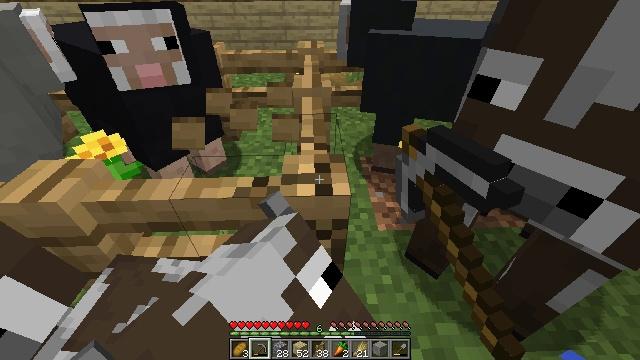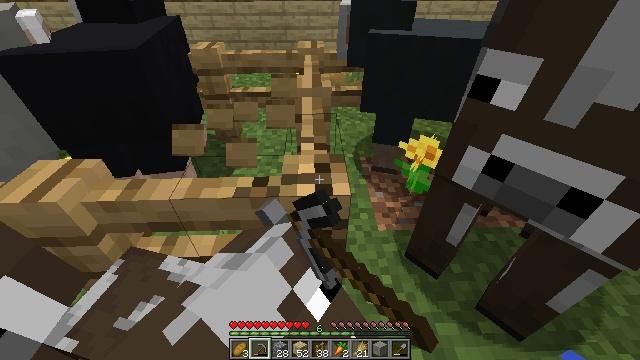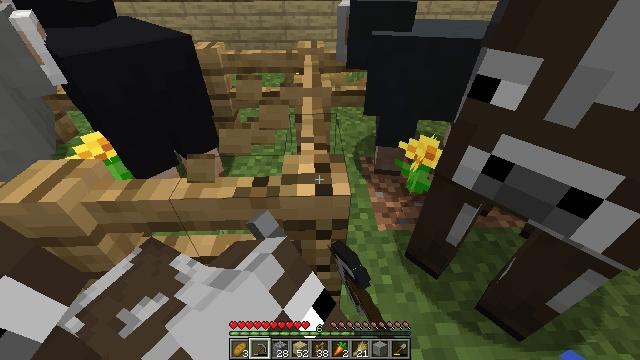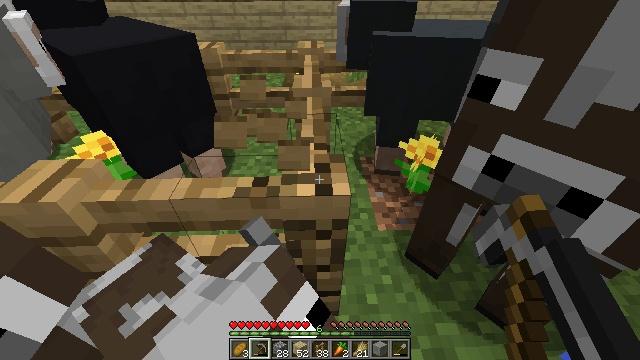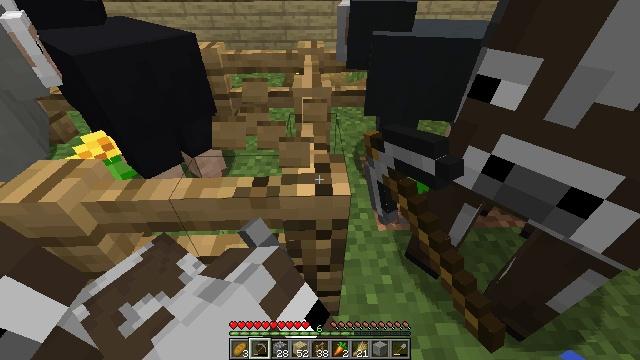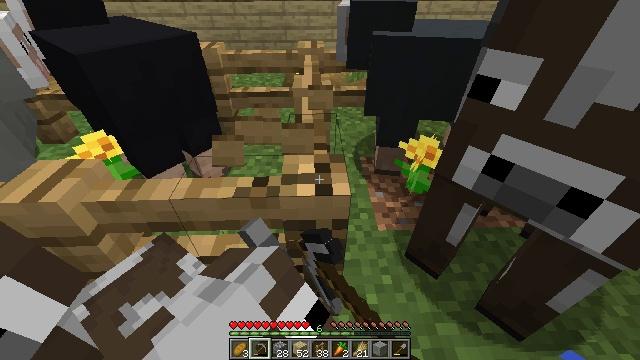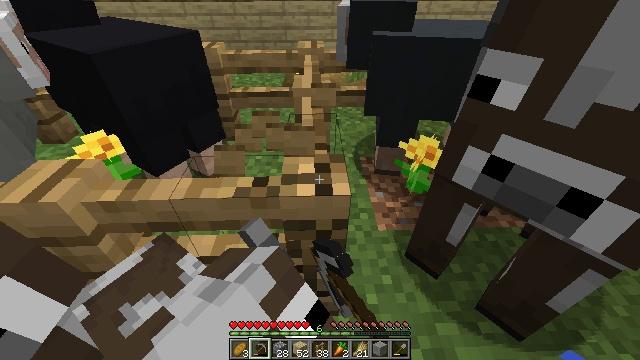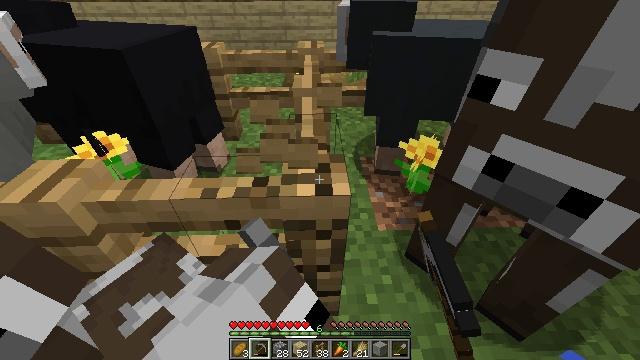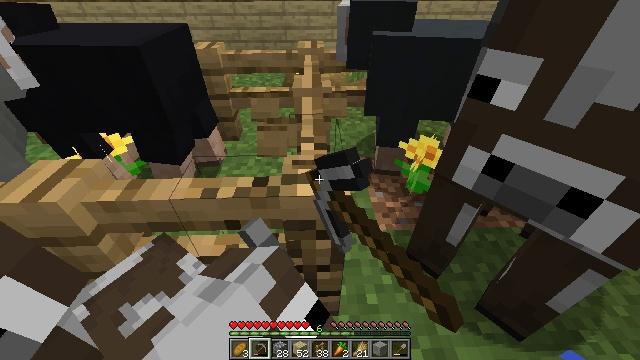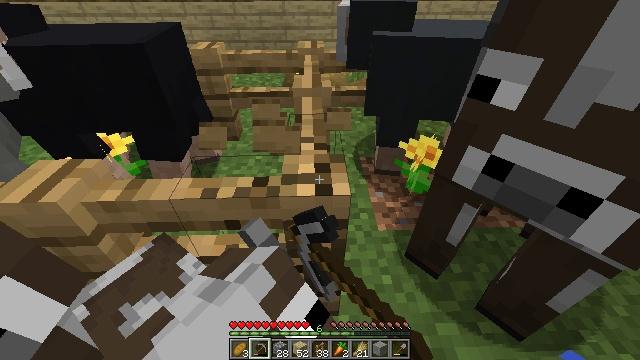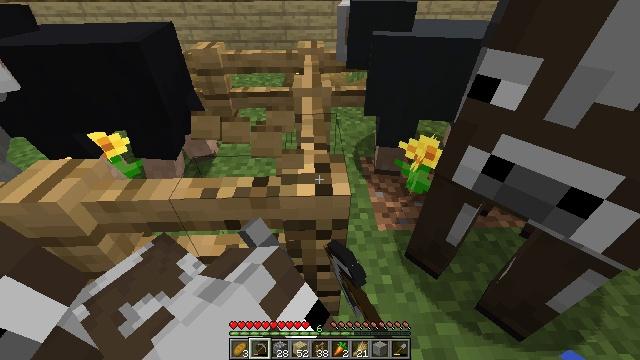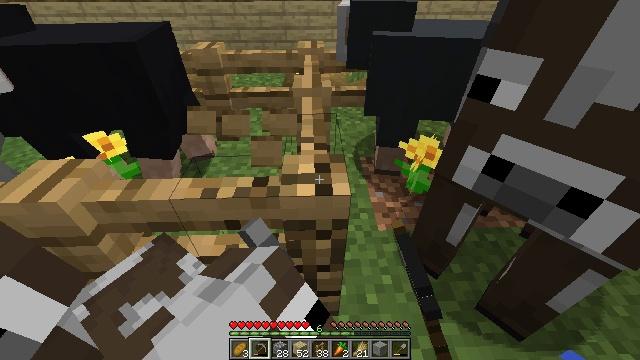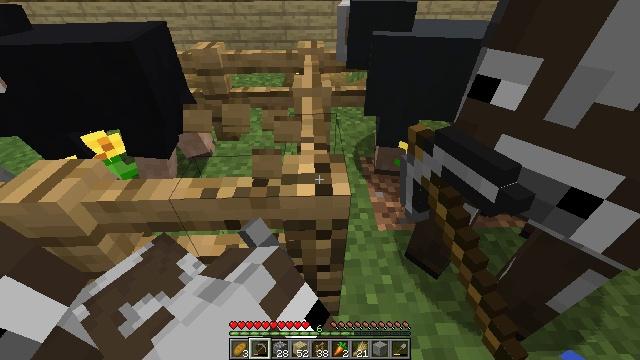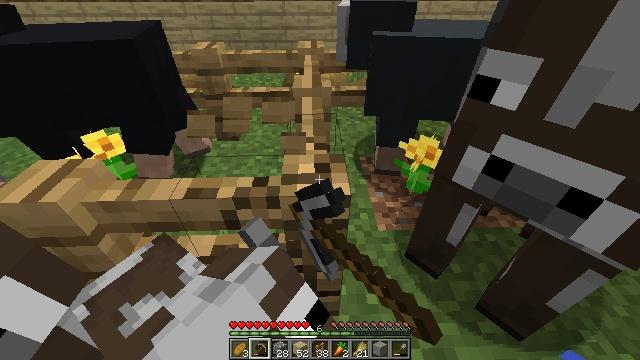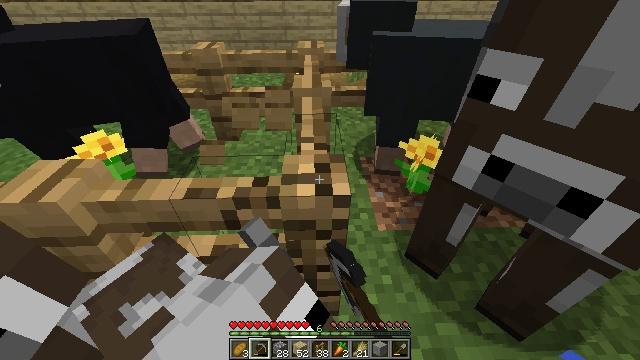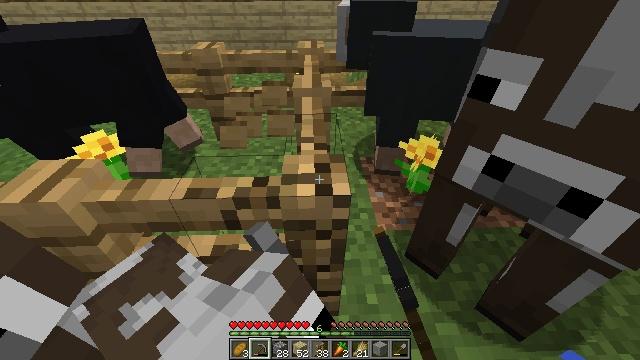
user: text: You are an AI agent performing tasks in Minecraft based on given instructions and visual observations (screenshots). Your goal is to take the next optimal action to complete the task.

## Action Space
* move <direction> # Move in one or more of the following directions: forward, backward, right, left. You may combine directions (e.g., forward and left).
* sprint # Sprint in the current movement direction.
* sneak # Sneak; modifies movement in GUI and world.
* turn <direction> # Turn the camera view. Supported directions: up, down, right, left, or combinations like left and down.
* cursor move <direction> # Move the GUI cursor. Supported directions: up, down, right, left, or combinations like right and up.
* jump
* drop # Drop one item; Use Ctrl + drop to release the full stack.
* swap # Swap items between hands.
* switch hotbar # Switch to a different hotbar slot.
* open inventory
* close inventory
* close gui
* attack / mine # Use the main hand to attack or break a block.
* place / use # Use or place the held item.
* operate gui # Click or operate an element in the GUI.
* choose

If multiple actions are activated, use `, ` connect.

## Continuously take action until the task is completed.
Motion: motion action
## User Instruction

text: Attack the oak fence to collect it.
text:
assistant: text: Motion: attack / mine
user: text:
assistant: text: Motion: attack / mine
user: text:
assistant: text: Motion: attack / mine
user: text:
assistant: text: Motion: attack / mine
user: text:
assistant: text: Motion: attack / mine
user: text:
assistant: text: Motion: attack / mine
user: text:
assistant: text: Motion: attack / mine
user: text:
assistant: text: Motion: attack / mine
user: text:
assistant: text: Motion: attack / mine
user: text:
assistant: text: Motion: attack / mine
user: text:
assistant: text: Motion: attack / mine
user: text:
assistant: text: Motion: attack / mine
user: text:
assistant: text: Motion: attack / mine
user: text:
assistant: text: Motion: attack / mine
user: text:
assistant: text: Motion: attack / mine
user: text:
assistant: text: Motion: attack / mine
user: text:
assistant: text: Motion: attack / mine
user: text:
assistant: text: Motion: attack / mine
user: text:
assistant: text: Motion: attack / mine
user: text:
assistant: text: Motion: attack / mine
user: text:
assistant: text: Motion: attack / mine
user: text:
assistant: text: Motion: attack / mine
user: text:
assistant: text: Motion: attack / mine
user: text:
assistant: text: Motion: attack / mine
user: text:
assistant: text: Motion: attack / mine
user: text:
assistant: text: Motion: attack / mine
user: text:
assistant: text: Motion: attack / mine
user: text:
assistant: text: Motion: attack / mine
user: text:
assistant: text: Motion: no_op
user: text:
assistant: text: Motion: turn up